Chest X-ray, PA view. Patient: 51 years old, sex F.
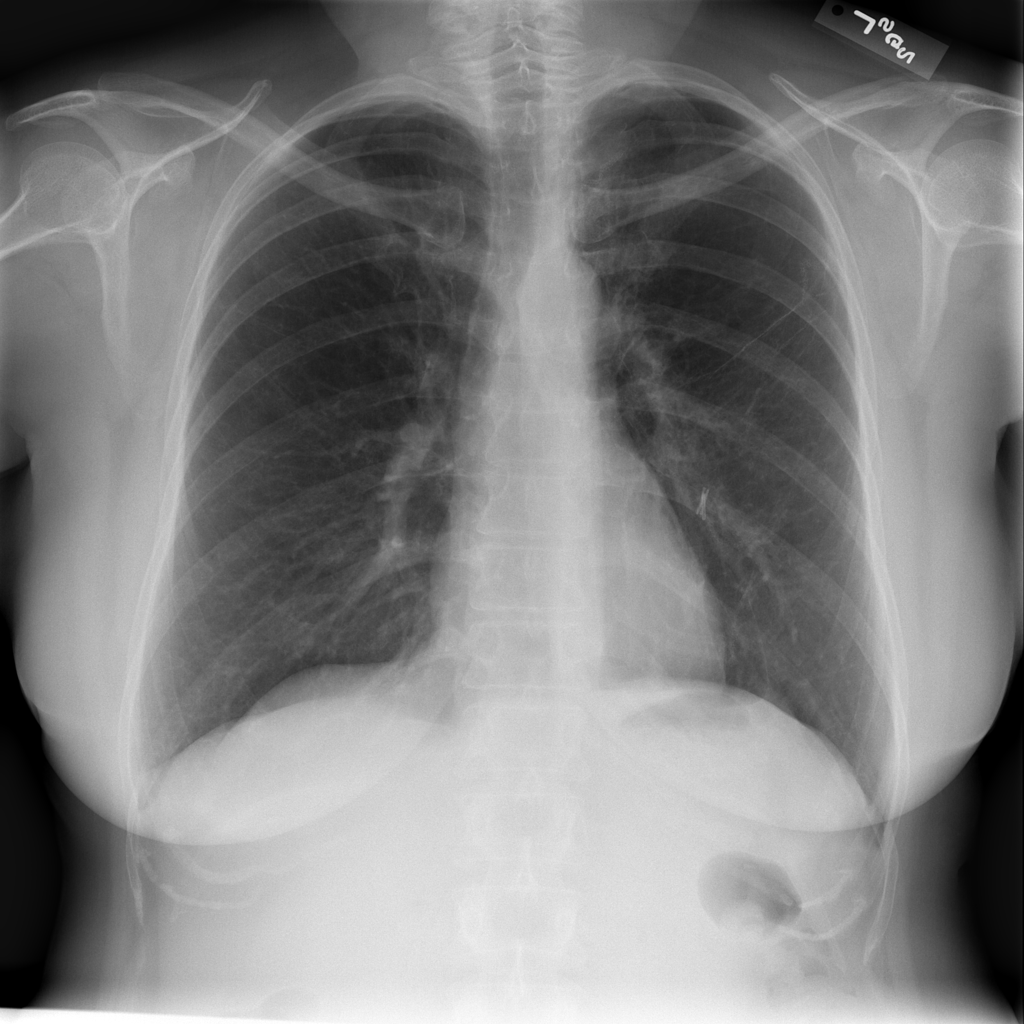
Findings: No Finding